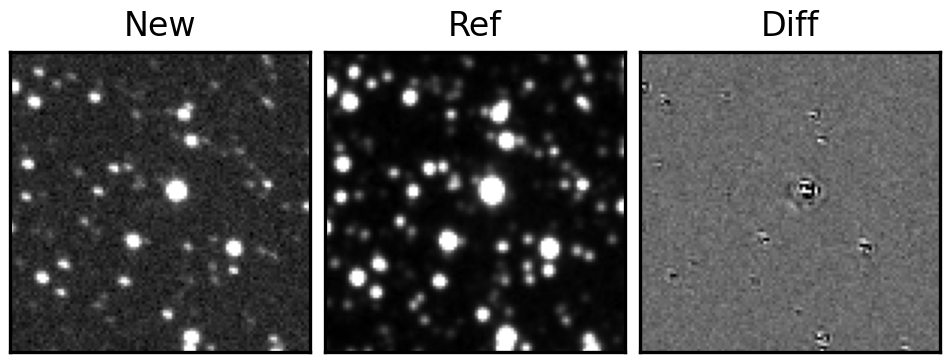
Label: bogus